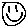
Label: smiley face